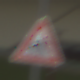
Verkehrszeichen: KinderRechts
Umgebung: Outdoor, Suburban
Tageszeit: MorningAfternoon
Wetter: PartlyCloudy
Licht: Natural
Jahreszeit: NotSpecified
Kontrast: MediumContrast